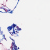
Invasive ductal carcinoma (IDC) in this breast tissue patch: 0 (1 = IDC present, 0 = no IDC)